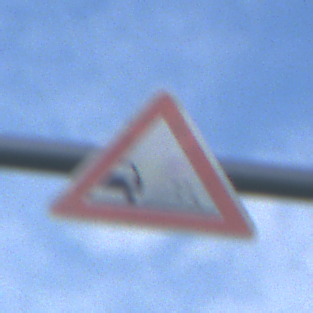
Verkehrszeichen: SplittSchotter
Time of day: MorningAfternoon
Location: Outdoor (Nature)
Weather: PartlyCloudy
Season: NotSpecified
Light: Natural